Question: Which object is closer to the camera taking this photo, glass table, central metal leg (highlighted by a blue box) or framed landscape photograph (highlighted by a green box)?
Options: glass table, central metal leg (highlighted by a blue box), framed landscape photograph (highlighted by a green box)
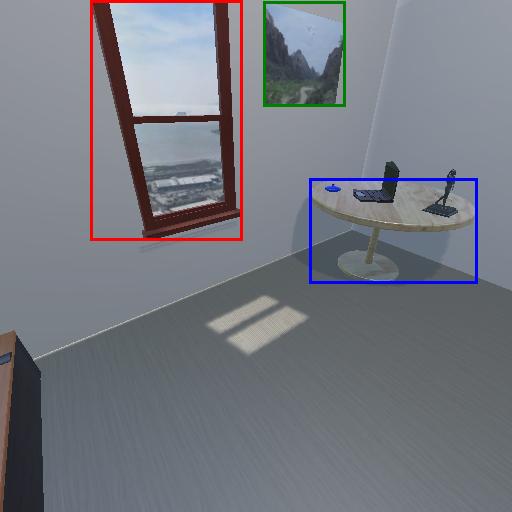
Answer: glass table, central metal leg (highlighted by a blue box)